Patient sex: F
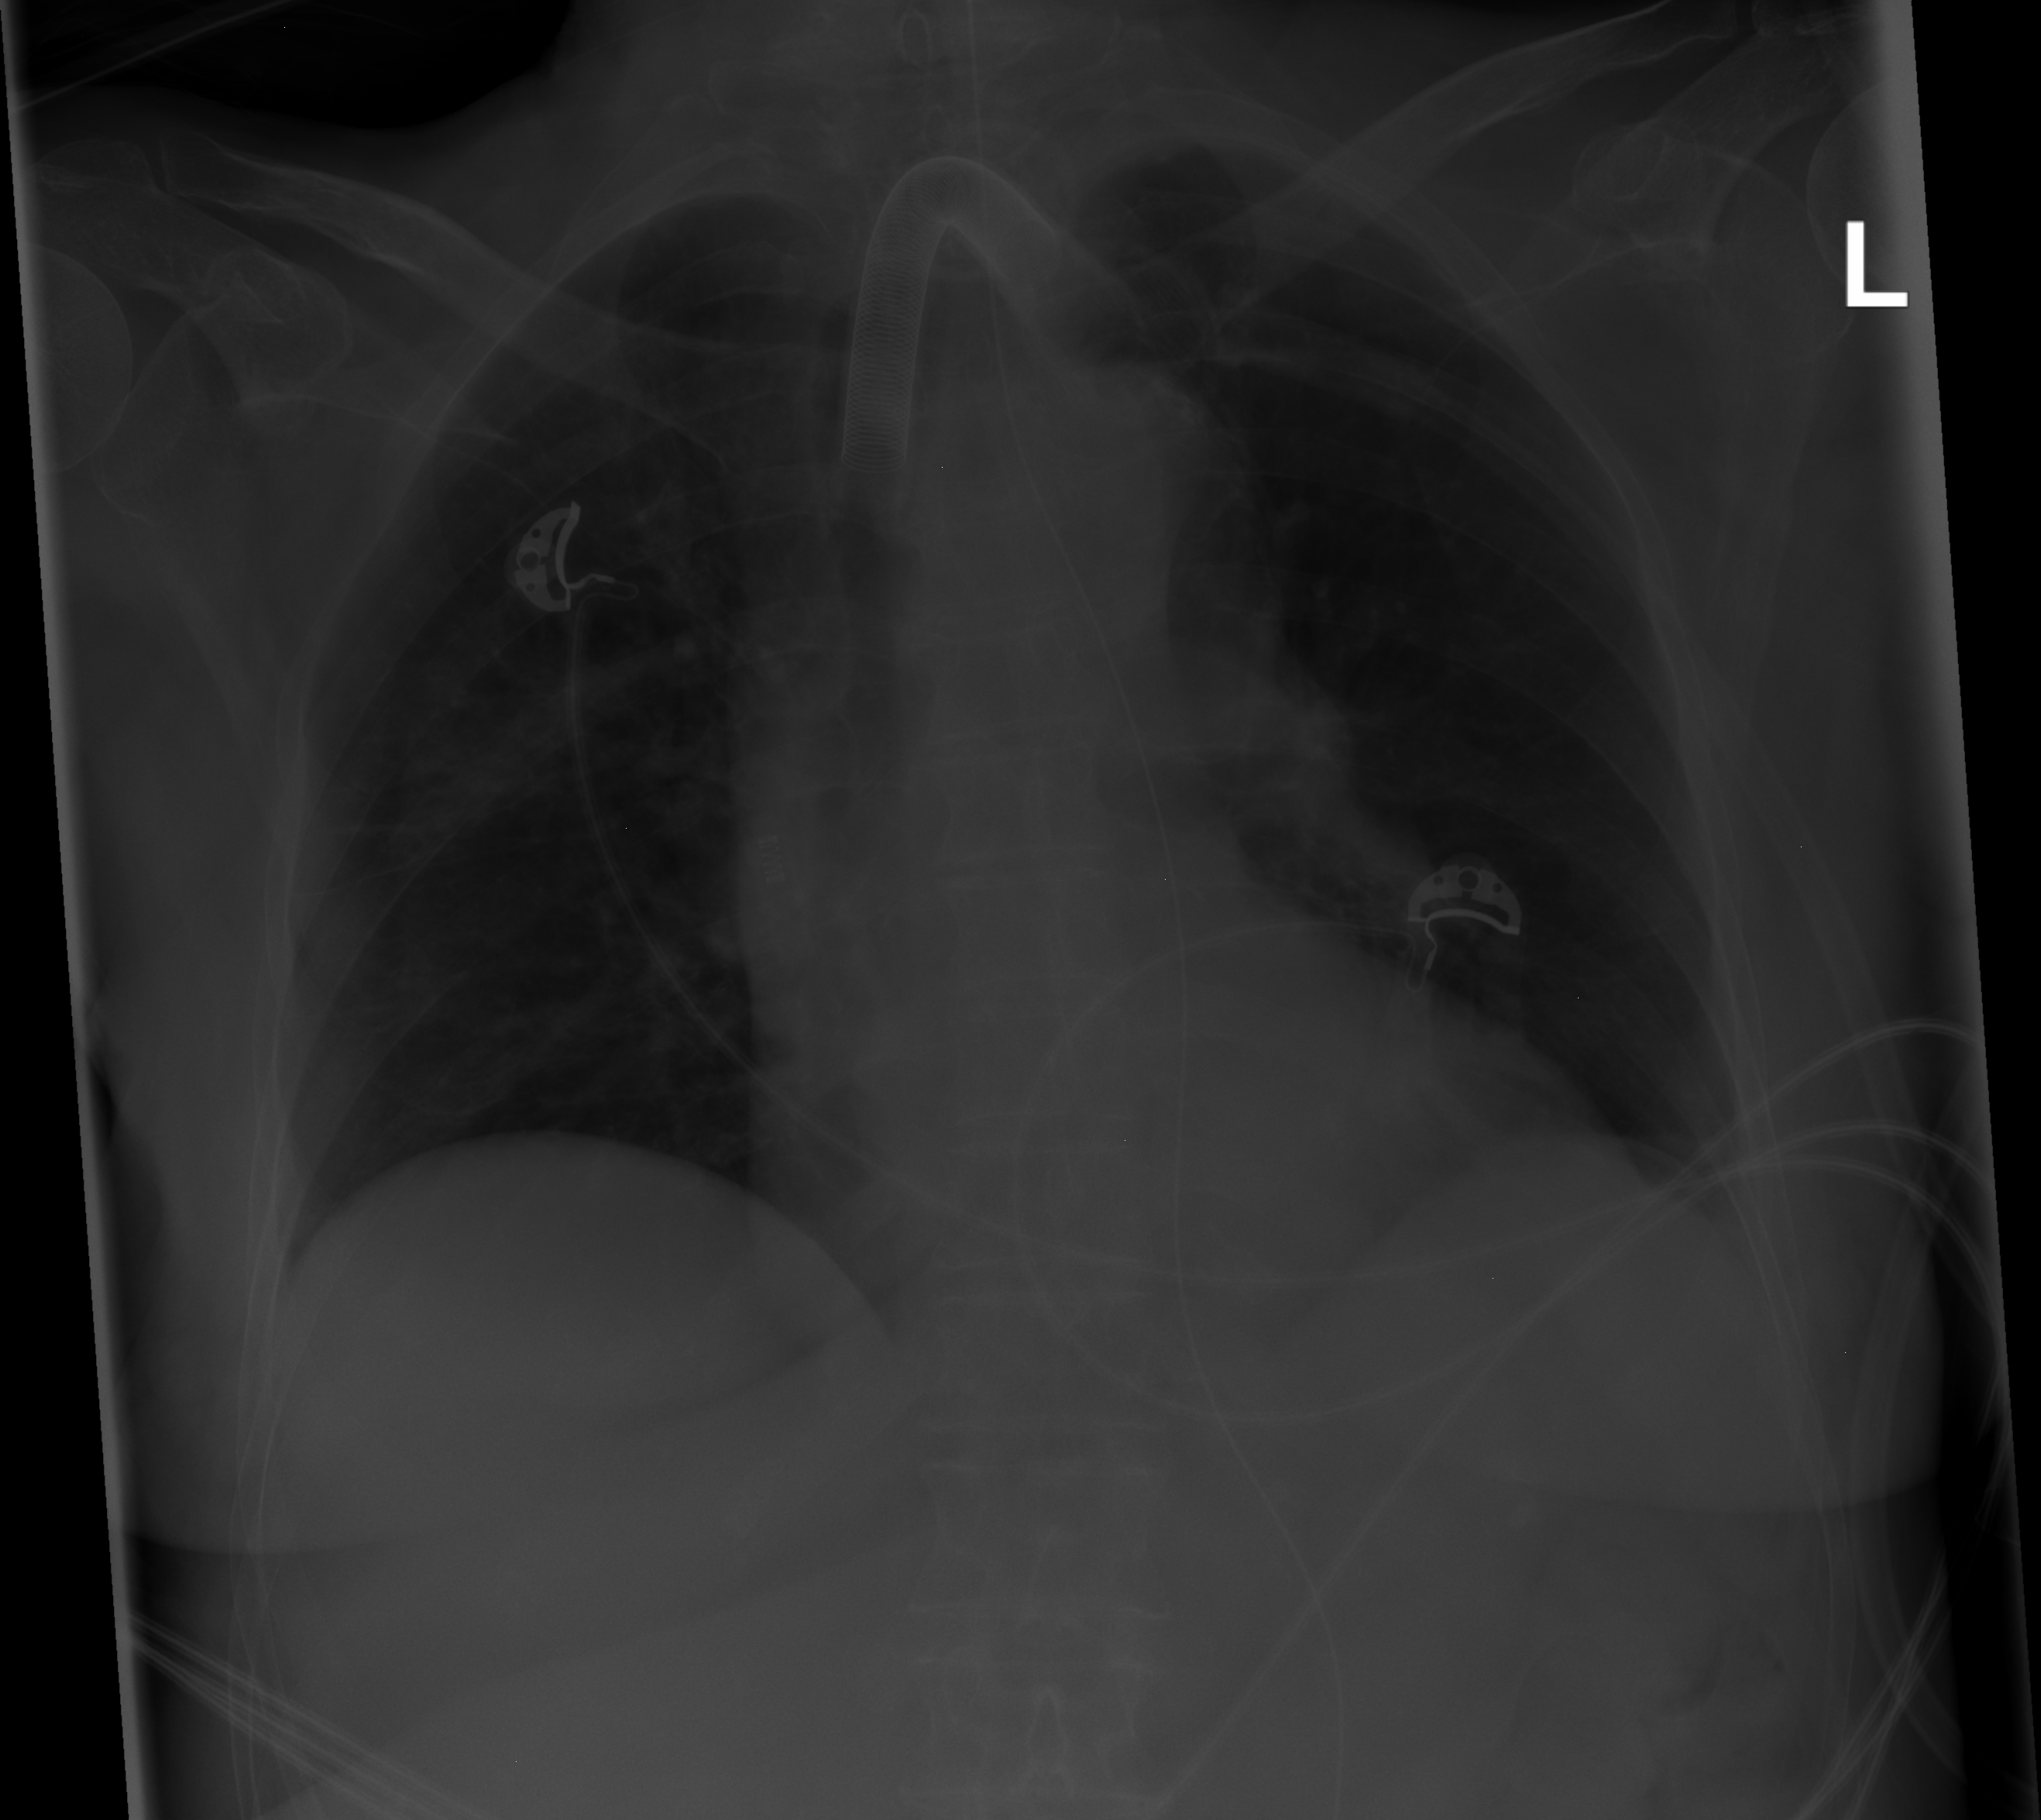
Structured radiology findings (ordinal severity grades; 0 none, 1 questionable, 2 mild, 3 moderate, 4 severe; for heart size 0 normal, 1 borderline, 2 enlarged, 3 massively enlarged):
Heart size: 0
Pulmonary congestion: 2
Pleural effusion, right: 0
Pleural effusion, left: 1
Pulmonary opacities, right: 0
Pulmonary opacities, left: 0
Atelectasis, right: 2
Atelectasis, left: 2